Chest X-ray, PA view. Patient: 61 years old, sex F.
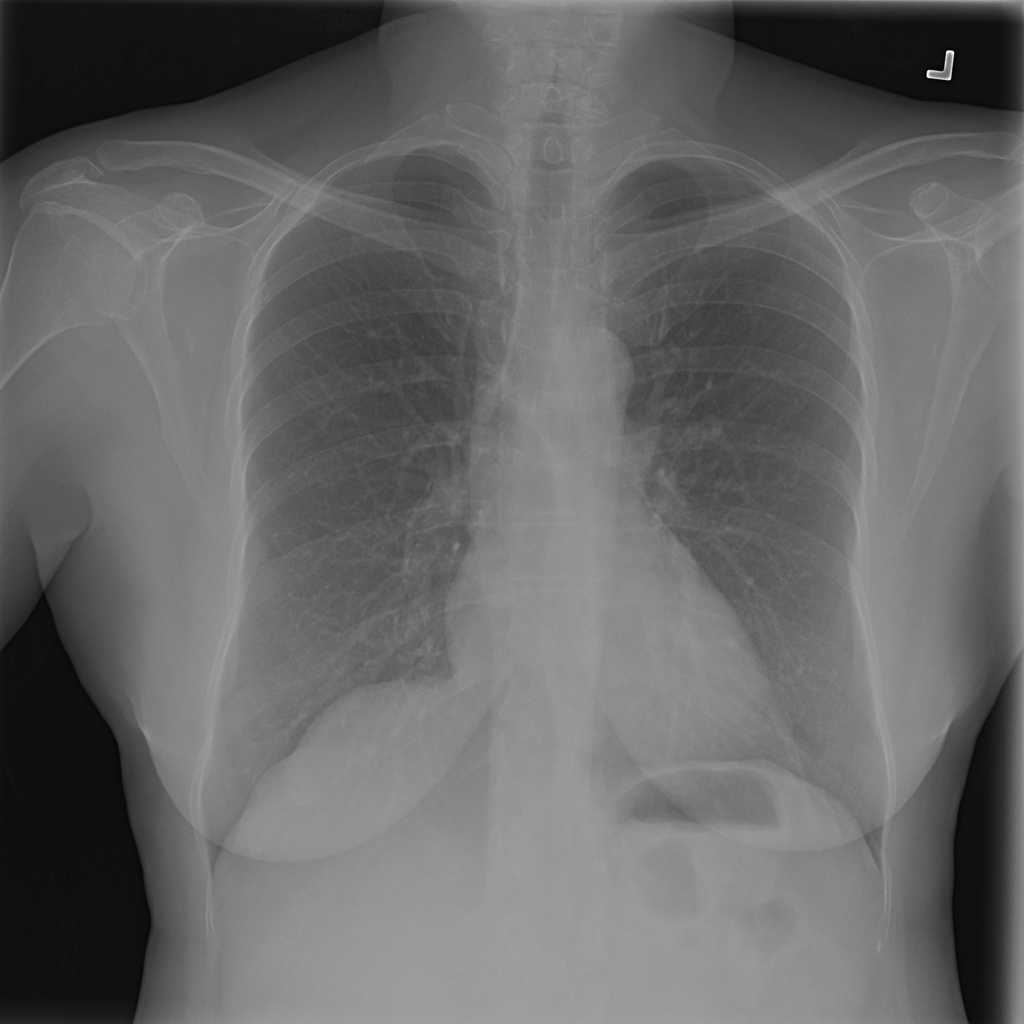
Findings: No Finding